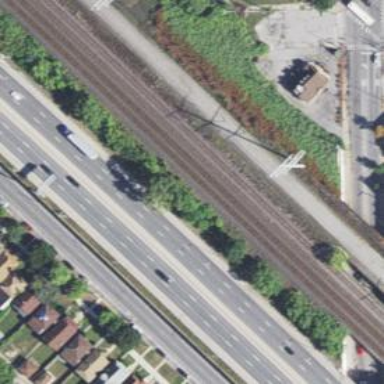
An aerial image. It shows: Railway siding with rails.